A bearing vibration time series has been folded into this square grayscale image, one row per segment of consecutive samples. What is the most likely bearing condition (normal, inner_race, outer_race, ball)?
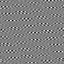
Answer: outer_race